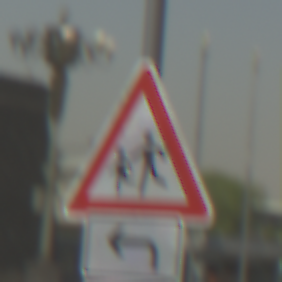
Verkehrszeichen: KinderRechts
Zusatzzeichen unten: RichtungsangabeDurchPfeile2
Umgebung: Outdoor, Suburban
Tageszeit: MorningAfternoon
Wetter: Clear
Licht: Natural
Jahreszeit: NotSpecified
Kontrast: HighContrast